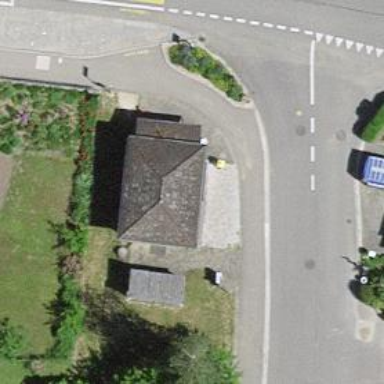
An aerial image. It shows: Telephone amenity.